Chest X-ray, PA view. Patient: 56 years old, sex F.
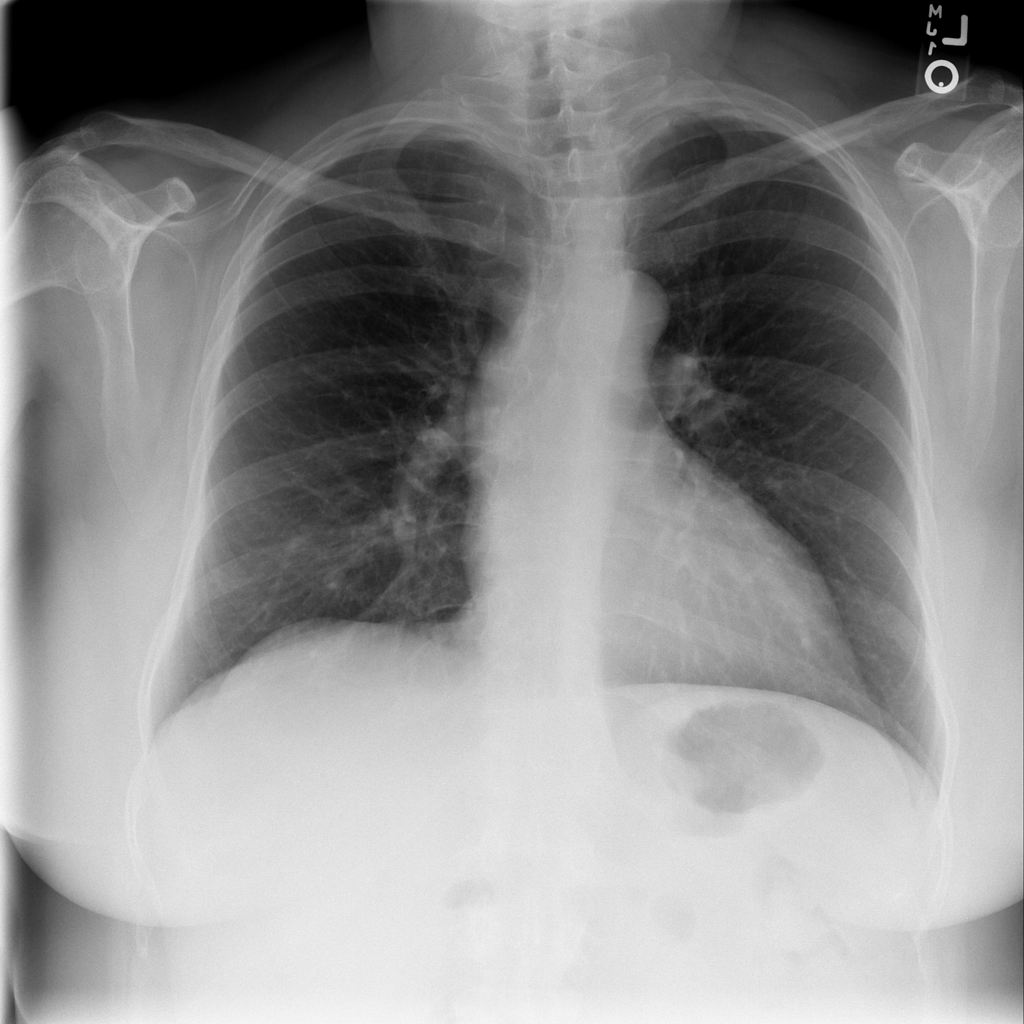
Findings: No Finding